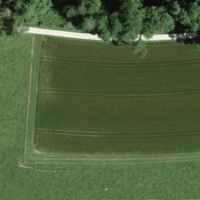
EUNIS habitat code: 52
Species observed at this site:
Acer pseudoplatanus